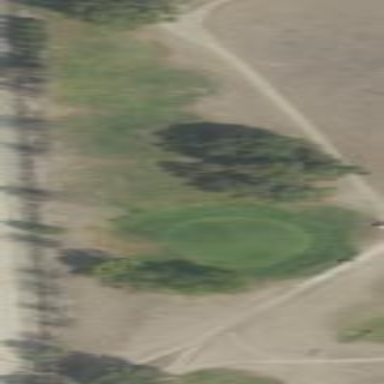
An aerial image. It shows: Rough area in golf course.